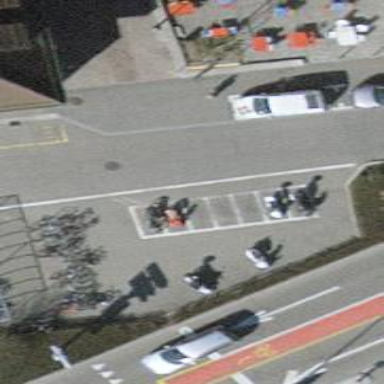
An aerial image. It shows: Motorcycle parking area with surface designated for parking.